Question: How can I use Windows forms dataset and sql server CE 4 ? I'm trying to drop tables from server-explorer to the dataset and getiing this message:

Is there any workaround ?
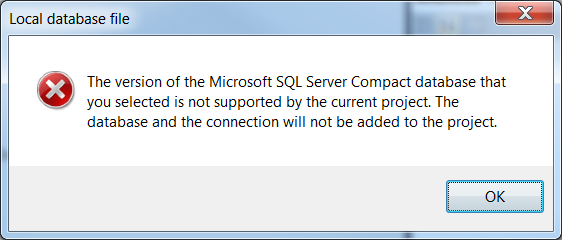
Answer: No, that combination is not currently supported.